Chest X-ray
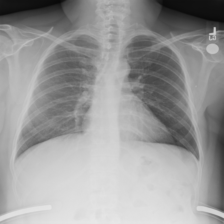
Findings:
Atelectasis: negative
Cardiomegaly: negative
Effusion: negative
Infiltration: negative
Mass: negative
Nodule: negative
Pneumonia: negative
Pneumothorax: negative
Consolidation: negative
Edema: negative
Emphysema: negative
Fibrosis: negative
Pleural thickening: negative
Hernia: negative